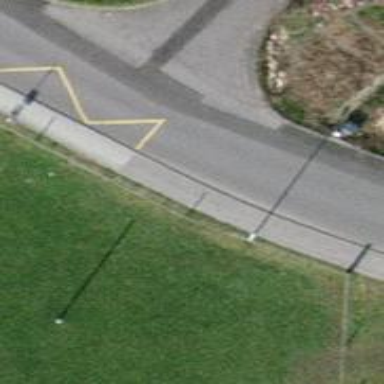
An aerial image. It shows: Platform for public transport on the road.